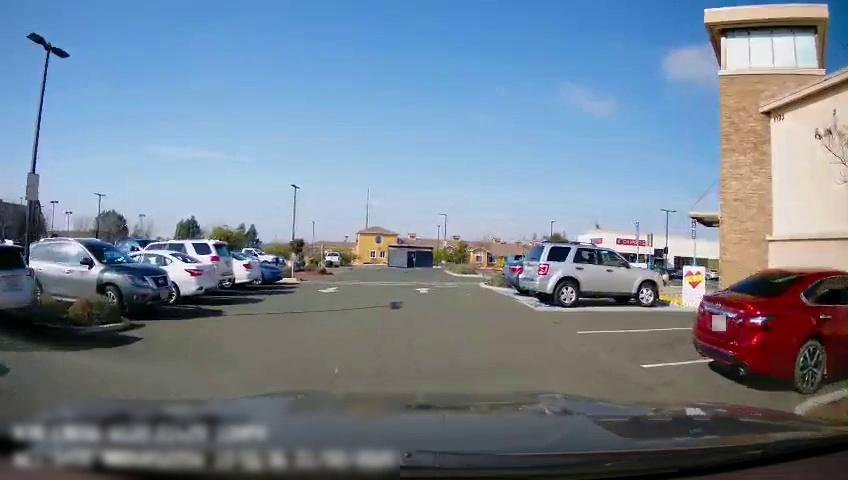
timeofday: Day
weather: Sunny
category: Drivable Space
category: Vehicles | Car
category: Vehicles | SUV
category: Vehicles | Car
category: Vehicles | SUV
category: Vehicles | SUV
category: Vehicles | SUV
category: Vehicles | Car
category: Vehicles | SUV
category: Vehicles | Car
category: Vehicles | Car
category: Vehicles | Truck
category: Vehicles | Truck